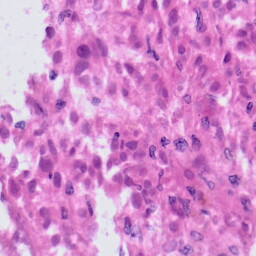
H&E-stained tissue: Skin